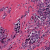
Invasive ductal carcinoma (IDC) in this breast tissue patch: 1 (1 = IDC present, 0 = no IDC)